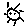
Label: sun